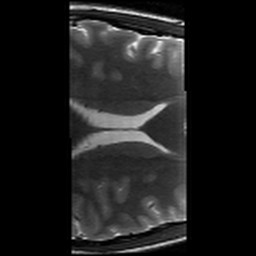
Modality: T2w
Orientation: axial
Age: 22
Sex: female
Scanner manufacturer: siemens
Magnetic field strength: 3 T
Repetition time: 8.02 s
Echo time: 0.08 s